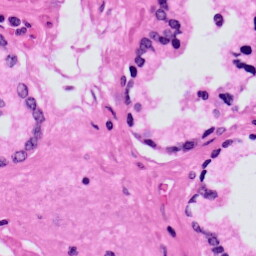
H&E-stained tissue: Prostate